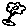
Label: flower